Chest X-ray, PA view. Patient: 54 years old, sex M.
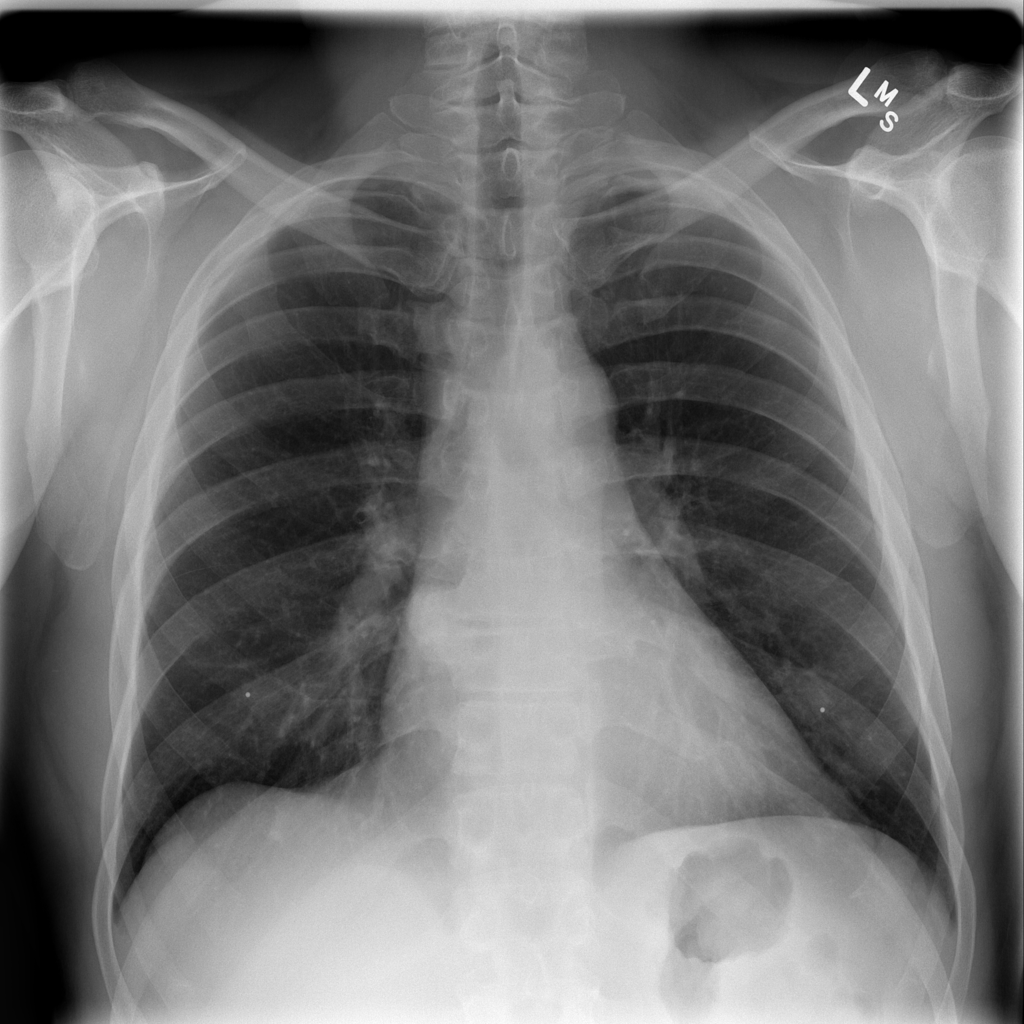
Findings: Cardiomegaly, Effusion, Nodule